Interaction volume radius: 5 \u00c5
Interaction volume height: 25 \u00c5
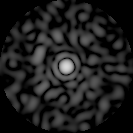
Disorder parameter: 0.8529